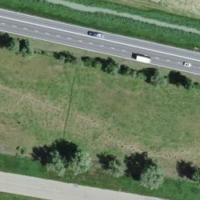
EUNIS habitat code: 43
Species observed at this site:
Buteo buteo